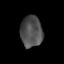
Tissue: lung
Cell type: Epithelial cells
Senescence score: 0.2146
Nuclear area (px): 680
Mean DAPI intensity: 78.154